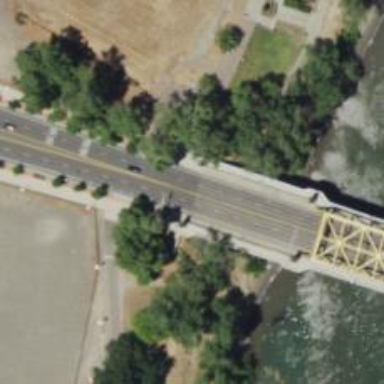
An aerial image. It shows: Secondary road crossing bridge.